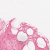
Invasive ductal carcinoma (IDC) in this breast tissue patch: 0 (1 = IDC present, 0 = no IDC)